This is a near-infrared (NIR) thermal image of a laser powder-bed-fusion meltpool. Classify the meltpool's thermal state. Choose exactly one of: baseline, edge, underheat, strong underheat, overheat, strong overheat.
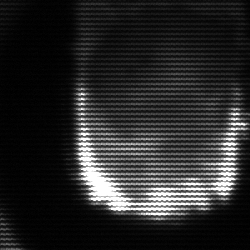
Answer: baseline